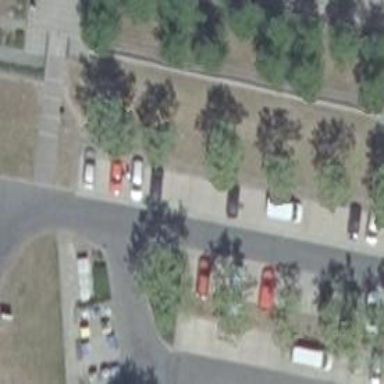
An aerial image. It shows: Parking aisle designated as service road.